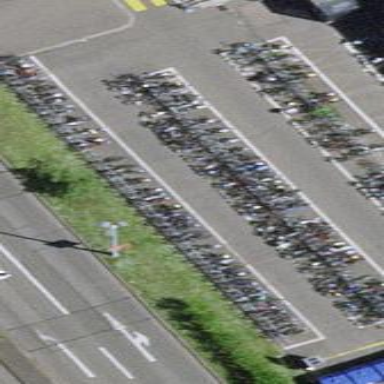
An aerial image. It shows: Bicycle parking area with wall loops.